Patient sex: M
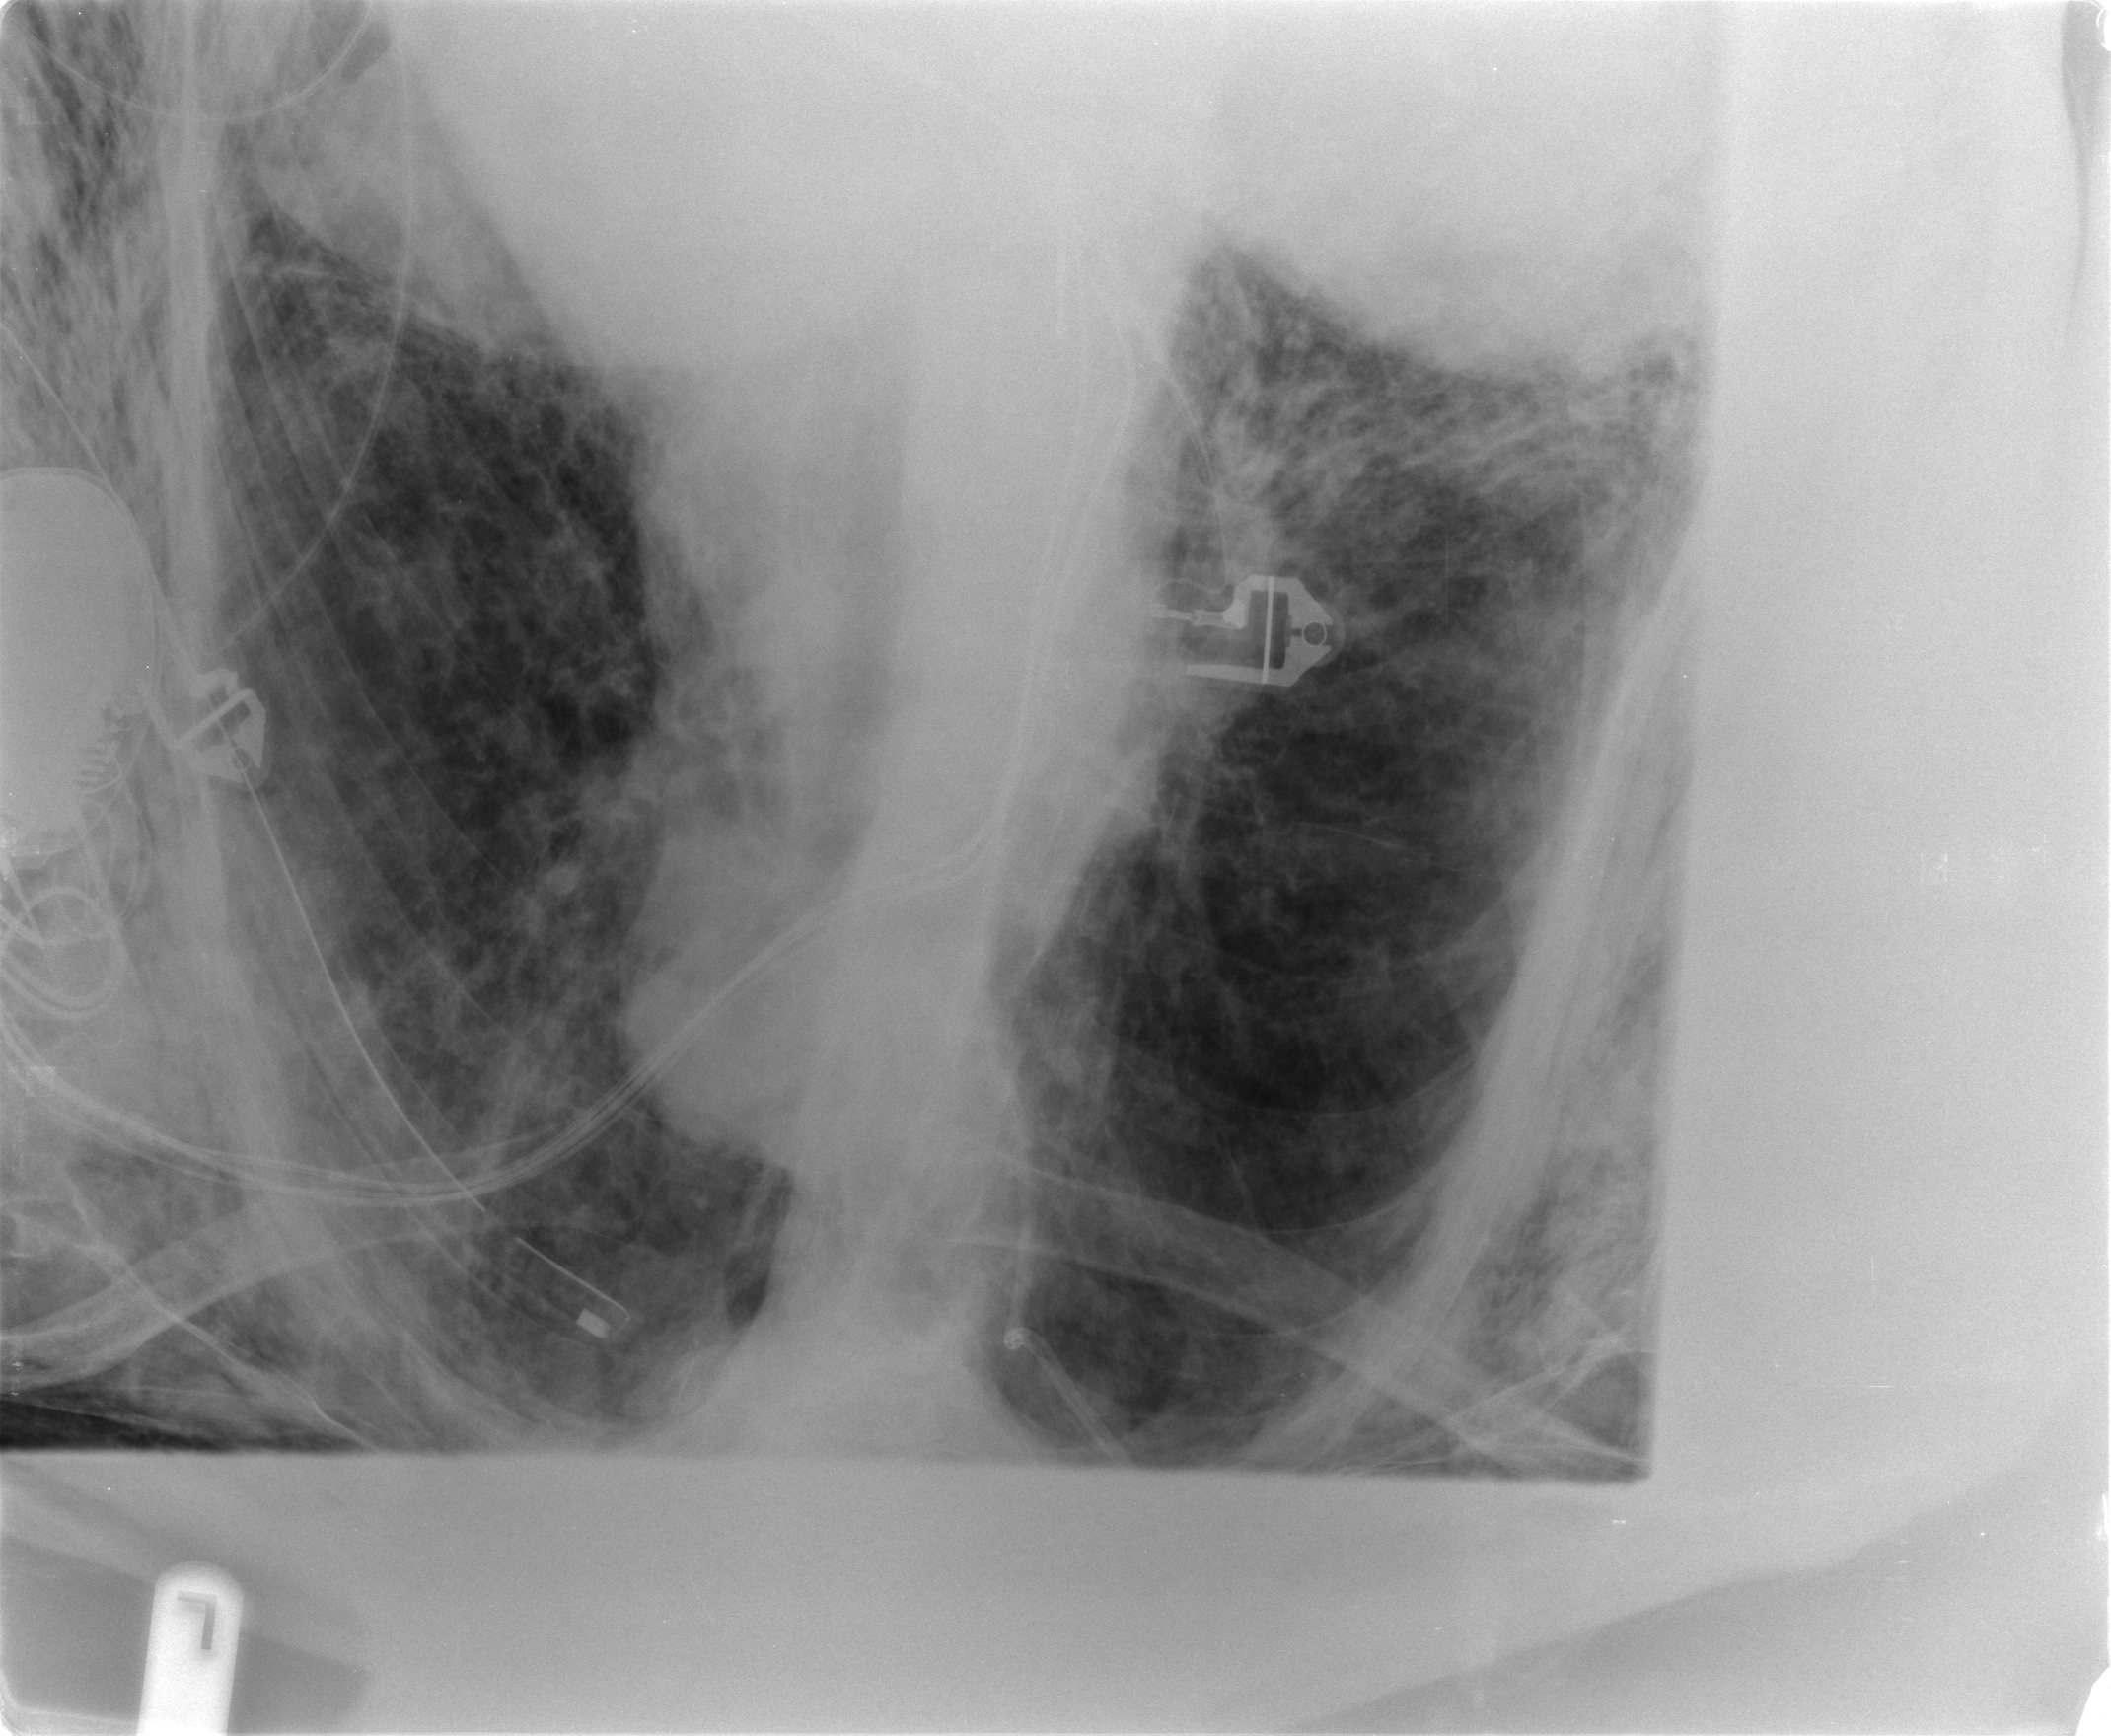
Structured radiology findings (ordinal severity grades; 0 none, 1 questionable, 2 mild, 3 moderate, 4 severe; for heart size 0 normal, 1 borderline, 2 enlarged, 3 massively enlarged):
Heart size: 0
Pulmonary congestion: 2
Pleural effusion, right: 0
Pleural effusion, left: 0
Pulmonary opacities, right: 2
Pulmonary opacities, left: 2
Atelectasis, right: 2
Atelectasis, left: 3